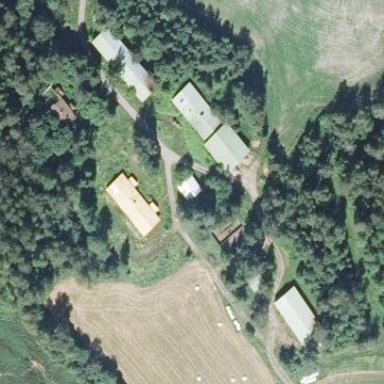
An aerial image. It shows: Farmyard area.